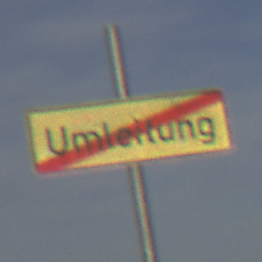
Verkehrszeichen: EndeDerUmleitungsankuendigung
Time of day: MorningAfternoon
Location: Outdoor (Suburban)
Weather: PartlyCloudy
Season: NotSpecified
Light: Natural